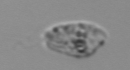
Label: Amoeba